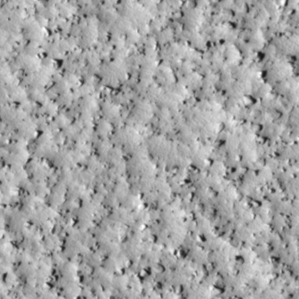
Label: non_frost